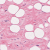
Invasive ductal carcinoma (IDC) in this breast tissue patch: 0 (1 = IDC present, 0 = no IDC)